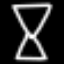
Label: hourglass